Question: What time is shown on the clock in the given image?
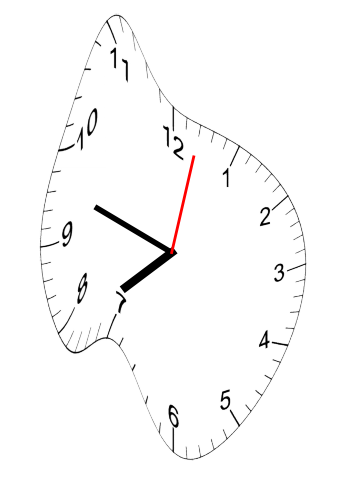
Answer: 07:48:02